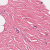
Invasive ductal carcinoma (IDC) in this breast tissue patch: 0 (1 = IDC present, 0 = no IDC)